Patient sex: F
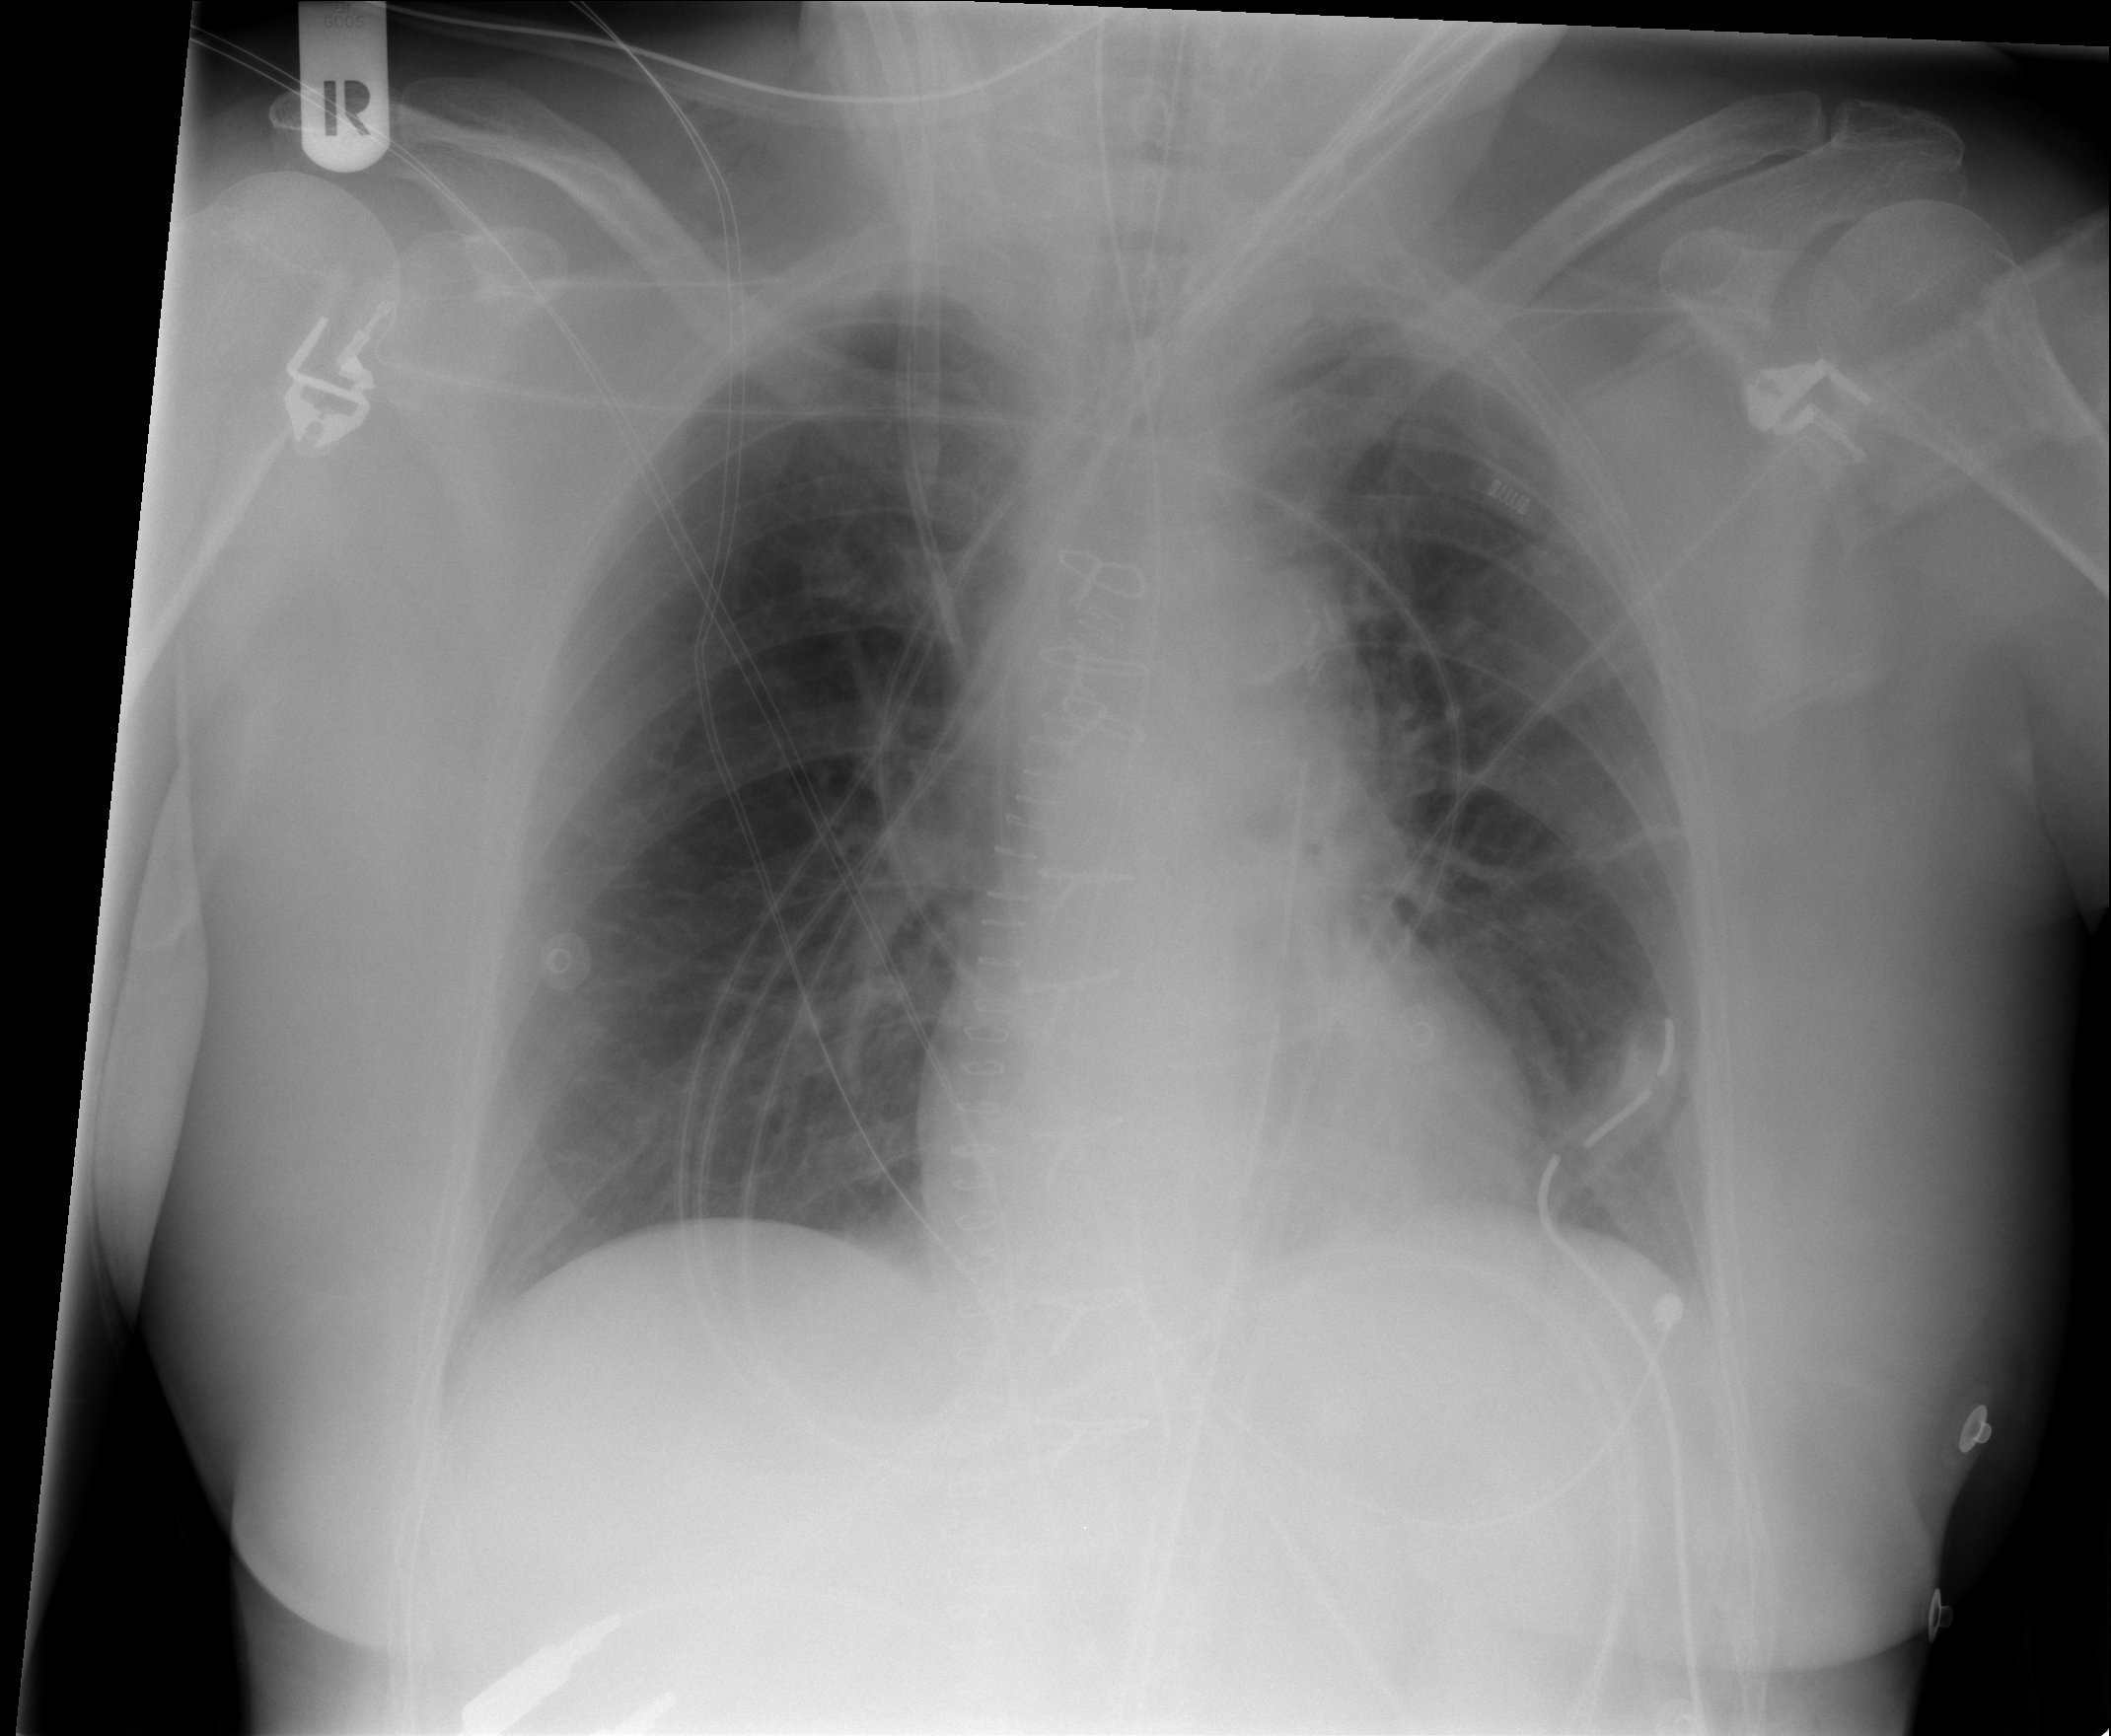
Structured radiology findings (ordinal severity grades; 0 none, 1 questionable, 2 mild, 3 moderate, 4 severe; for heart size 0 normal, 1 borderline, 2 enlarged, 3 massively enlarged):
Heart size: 0
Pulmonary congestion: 0
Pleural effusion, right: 0
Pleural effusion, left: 0
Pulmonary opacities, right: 0
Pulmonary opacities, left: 0
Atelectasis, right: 0
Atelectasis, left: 2